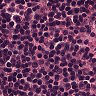
Metastatic tissue present: no